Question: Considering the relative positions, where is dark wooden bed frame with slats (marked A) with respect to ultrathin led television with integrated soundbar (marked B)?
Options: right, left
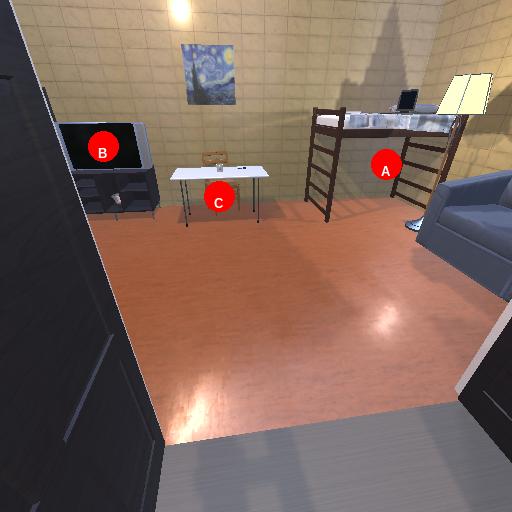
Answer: right